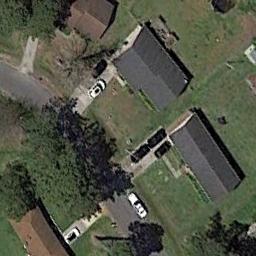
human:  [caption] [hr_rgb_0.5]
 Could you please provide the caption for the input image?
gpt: Houses in medium-sized residential areas are built on either side .

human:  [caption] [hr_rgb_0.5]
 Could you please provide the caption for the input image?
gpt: The medium residential area has some houses and trees on the grass .

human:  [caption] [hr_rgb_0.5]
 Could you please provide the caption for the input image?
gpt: The medium residential is on the grass next to the road .

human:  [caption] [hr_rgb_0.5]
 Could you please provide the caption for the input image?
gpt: There area two black buildings and two brown buildings on the medium residential area .

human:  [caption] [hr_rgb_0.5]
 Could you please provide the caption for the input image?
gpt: There are many buildings of different shapes and sizes in medium residential area .